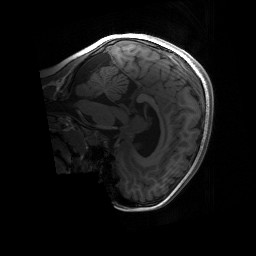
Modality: T1w
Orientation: sagittal
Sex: female
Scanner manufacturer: siemens
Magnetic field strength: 3 T
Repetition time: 1.9 s
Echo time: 0.00243 s